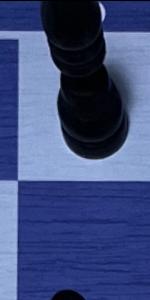
Label: Empty